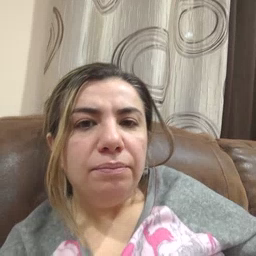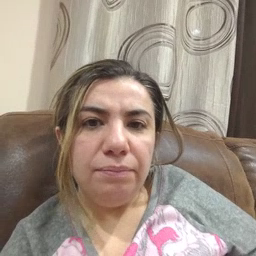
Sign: grass